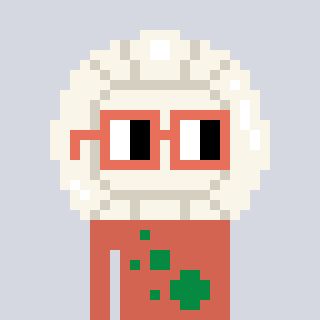
a pixel art character with square orange glasses, a volleyball-shaped head and a peachy-colored body on a cool background